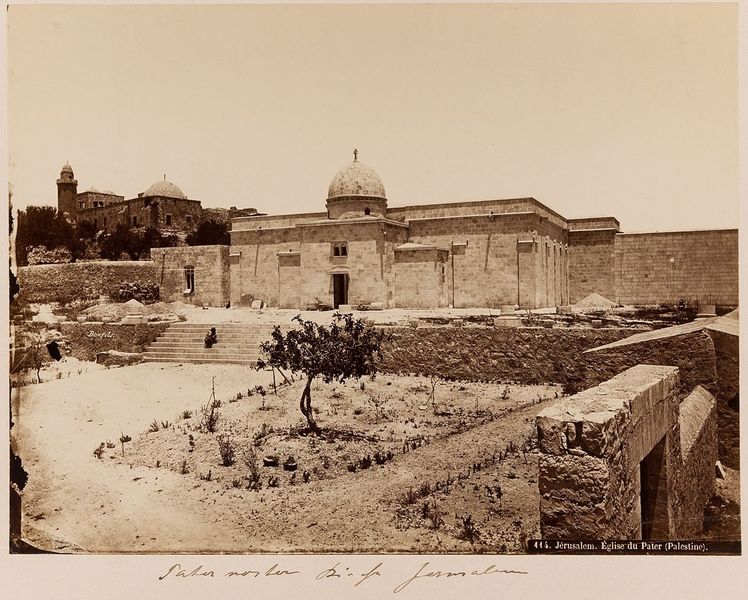
Titel: Jérusalem. Église du Pater (Palestine)
Künstler: Félix Bonfils
Standort: Hamburg
Institution: Museum für Kunst und Gewerbe Hamburg
Schlagwörter: kirche, foto, fotografie, photographie, photo, karton, aussenbau, albumin, lichtbild, reisefotografie, historische, schwarzweißpositivverfahren, silbersalzverfahren, schwarzweißfotografie, gebäude, örtlichkeit, straße, stätte, reisephotographie, albuminpapier, pilgerstätte, ölberg, paternosterkirche